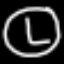
Label: clock